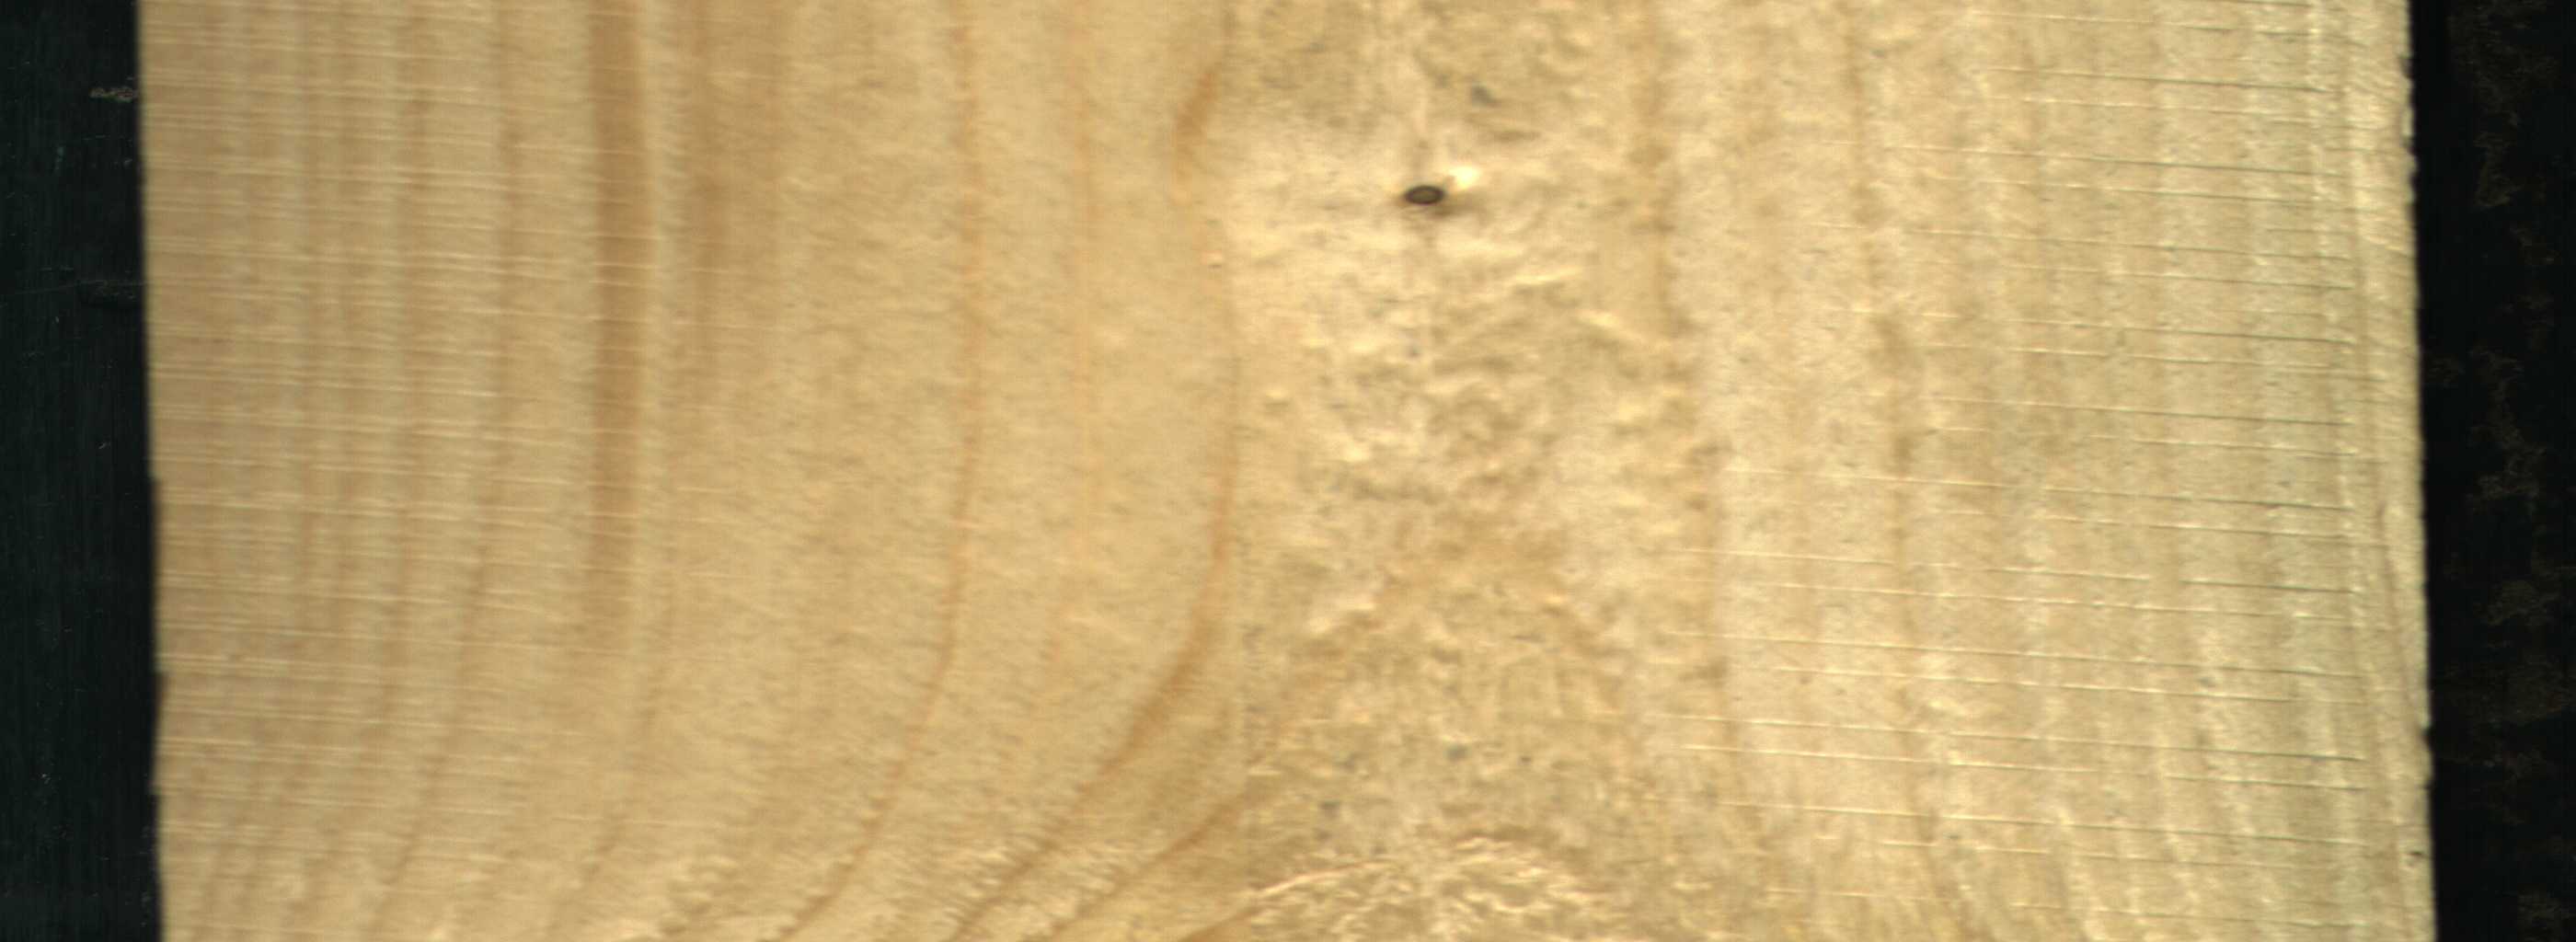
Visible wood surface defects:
Live_Knot